Question: How can I find the sum of an infinite series?

Series:
My misbehaving example:
'''
seq 0 inf | awk '{sum+=(1/$1)} END {print sum}'
'''
Is it possible to carry out this method correct calculation or how to resolve this problem in other ways?
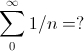
Answer: This series does not converge. It's called the harmonic series and it's known to do not converge.
Moreover, as a comment says, you need to start at 1 instead of 0 because otherwise it's not defined (division by 0).
Try this:
'''
seq 1 inf | awk '{sum+=(1/$1)} {print sum}'
'''
However, this doesn't work well for higher iterations, because number format representations are not compatible and the precision of the internally used number representation is not sufficient.
To make more precise calculations for estimating the value of a convergent series, you should use a scientific calculation package of a better suited programming language like Java, Python or C++.
Here is a complete working example in Java:
'''
import java.math.BigDecimal;
import java.math.MathContext;
import java.math.RoundingMode;
public class SeriesCalculator {
public static void main(String[] args) {
MathContext mathContext = new MathContext(100, RoundingMode.HALF_EVEN);
BigDecimal i = BigDecimal.ONE;
BigDecimal sum = BigDecimal.ZERO;
while (true) {
// calculation for every iteration
BigDecimal element = BigDecimal.ONE.divide(i, mathContext);
sum = sum.add(element);
// show output once for every magnitude
String iStr = i.toString();
if (iStr.matches("10*")) {
int log10_i = iStr.length() - 1;
System.out.println("i=10^" + log10_i + "; sum = " + sum);
}
// preparation of next iteration step
i = i.add(BigDecimal.ONE);
}
}
}
'''
Output:
'''
i=10^0; sum = 1
i=10^1; sum = 2.9289682539682539682539682539682539682539682539682539682539682539682539682539682539682539682539682540
i=10^2; sum = 5.18737751763962026080511767565825315790897212670845165317653395658721955753255049660568776892312041358
i=10^3; sum = 7.485470860550344912656518204333900176521679169708803665773626749957699349165202440959934437411845081421
i=10^4; sum = 9.7876060360443822641784779048516053348592629455776917183894609566816020249431595068001251272900808826142
i=10^5; sum = 12.09014612986342794736321936350421950079369894178220110162752941593818198228230919443164900701935230601448
i=10^6; sum = 14.392726722865723631381127493188587676644800013744311653418433045812958507517995003568298175947219100731214
i=10^7; sum = 16.6953113658598518153991189395404518842498697523730804627851359543562886921742546877116037143701502883133367
i=10^8; sum = 18.99789641385389832441711039422398284185097124497010343881842218865761130260918292544757982666365581248865345
...
'''